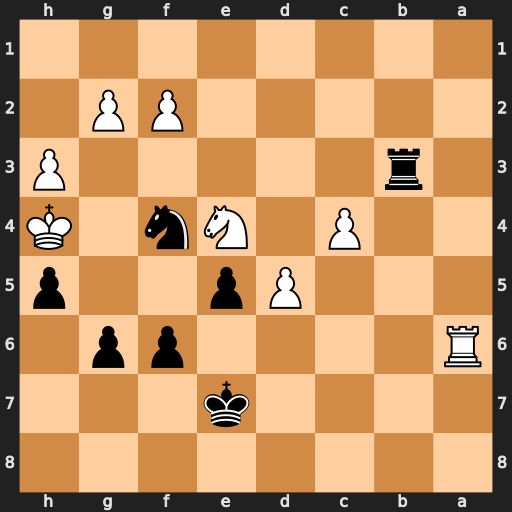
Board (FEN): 8/4k3/R4pp1/3Pp2p/2P1Nn1K/1r5P/5PP1/8
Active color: b
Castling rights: -
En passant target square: -
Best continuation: Nxg2#